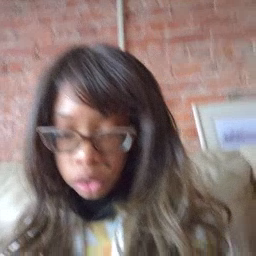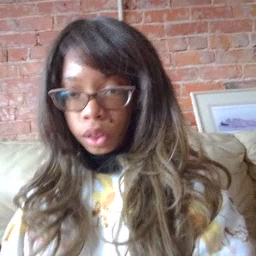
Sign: fall